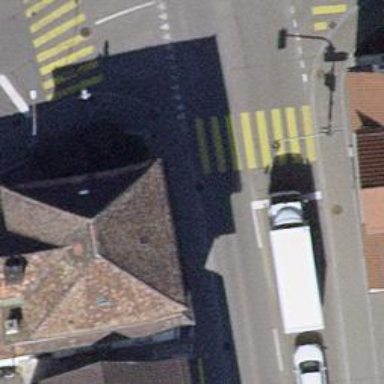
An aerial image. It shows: Road crossing with traffic signals.